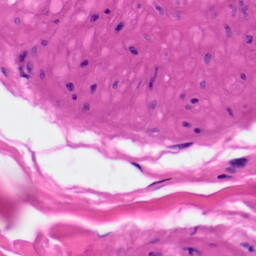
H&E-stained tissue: Skin